Question: '''
SizedBox(
width: size.width,
child: Row(
children: [
Padding(
padding: const EdgeInsets.only(left: 10, bottom: 10, top: 10),
child: ClipRRect(
borderRadius: BorderRadius.circular(100),
child: Image.asset(
'assets/images/me.png',
height: 30,
width: 30,
fit: BoxFit.cover,
),
),
),
const Padding(
padding: EdgeInsets.only(left: 10),
child: Text(
'samet',
textAlign: TextAlign.center,
style: TextStyle(fontSize: 16),
),
),
IconButton(
// padding: const EdgeInsets.only(left: 250),
onPressed: () {},
icon: const Icon(Icons.more_horiz),
iconSize: 30,
alignment: Alignment.centerRight,
splashColor: Colors.transparent,
highlightColor: Colors.transparent,
)
],
),
),
'''

I looked other StackOverflow questions like this and couldn't find the answer. And i can't change my iconButton's color with onPressed function. I created variable of Color _color and made my iconButton attribute color = _color and in onPressed i opened setState function and it won't change when i press.
'''
IconButton(
// padding: const EdgeInsets.only(left: 250),
color: _iconColor,
onPressed: () {
setState(() {
_iconColor = Colors.red;
});
},
icon: const Icon(Icons.more_horiz),
iconSize: 30,
alignment: Alignment.centerRight,
splashColor: Colors.transparent,
highlightColor: Colors.transparent,
)
'''
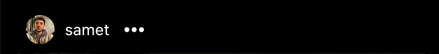
Answer: ## How to Right Align IconButton
You can use 'Expanded' to take up extra space in between.
'''
const Padding(
padding: EdgeInsets.only(left: 10),
child: Text(
'samet',
textAlign: TextAlign.center,
style: TextStyle(fontSize: 16),
),
),
Expanded(child: Container()),
IconButton(
// padding: const EdgeInsets.only(left: 250),
onPressed: () {},
icon: const Icon(Icons.more_horiz),
iconSize: 30,
alignment: Alignment.centerRight,
splashColor: Colors.transparent,
highlightColor: Colors.transparent,
),
],
'''